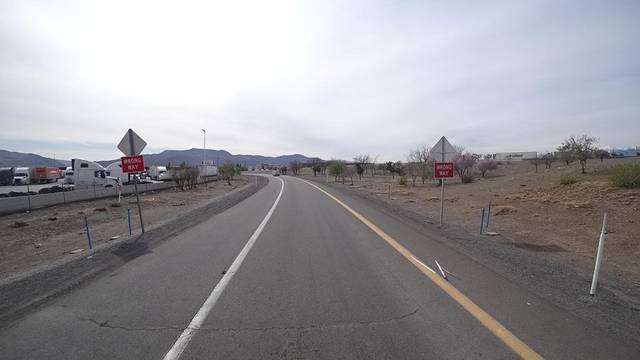
Region: United States
Coordinates: 39.534, -119.737